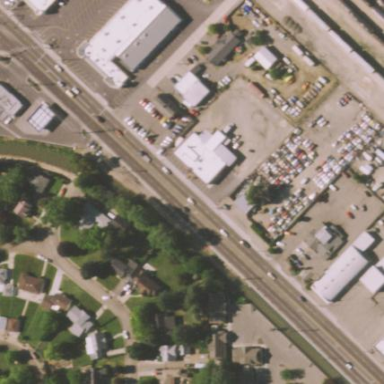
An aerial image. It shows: Retail area.